Question: In d3.js, if I'm given a CSS selector that uniquely identifies a DOM element, I can create a selection containing only that element, using, for example,
'''
svg.selectAll("g.node#"+d.id)
'''
Suppose that I'm given the DOM element itself, for example, a particular '<g>' that already exists. Passing the DOM element directly to 'selectAll' or 'select' generates an error, reported as "SyntaxError: An invalid or illegal string was specified" in Firefox, or "Uncaught SyntaxError: Failed to execute 'querySelectorAll' on 'Element': '[object SVGGElement]' is not a valid selector" in Chrome.
How can I create a selection from the reference to DOM element itself? There should be no need to cause D3 to go and search for the element using a CSS selector.
At the moment, I've got working code that gets the appropriate selection by constructing a unique CSS selector, but that seems like unnecessary work, since I already have a reference to the DOM element to which I want to append things.
EDIT:
Thanks to @meetamit and @LarsKotthoff: OK, if it should just work to 'selectAll' on the DOM element, there's something I don't understand about my code (not surprising). I was trying to avoid dumping a lot of code into my SO question, but I don't know what else to do. Here is a <URL>
My code is supposed to add a little pack layout to each node in a force layout. There may be a purely idiomatic way to do this, but I've only succeded in getting it to work by calling 'each' on the nodes in the force layout, adding the pack layouts from inside a separate function:
'''
var svgnodes = svg.selectAll("g.node")
.data(data.nodes, function (d) {return d.id;})
.enter()
.append("g")
.attr("class", "node")
.attr("id", function (d) {return d.id;})
.call(layout.drag())
.on("click", click);
svgnodes.each(function (d, i) {addPersonCircles(d, svg, this);});
'''
Here's part of the definition of 'addPersonCircles':
'''
function addPersonCircles (d, svg, personG) {
// makes a data new structure for use by pack layout:
function makeroot (id) {return {"name":name, "children":[{"name":"a"}, {"name":"p"}]};}
// data structure containing three elements, one for each element generated by makeroot()
var pack = d3.layout.pack()
.size([personRadius, personRadius])
.value(function (d) {return 1;})
.nodes(makeroot(d.id));
// KLUDGE. Isn't there a way to select using the dom element personG that was passed in?
svg.selectAll("g.node#"+d.id) // find particular existing g node in person net
.selectAll("circle.person") // create new circles within g node
.data(pack)
.enter()
.append("circle")
...
}
'''
When I add 'console.log(personG)', i.e. display what was 'this' inside of 'each()', what's displayed is something like this:
'''
<g class="node" id="sandra" transform="translate(263.59494561798255,242.1803122208288)">...</g>
'''
I have been puzzled at times by what 'this' refers to, but here it seems to refer to a DOM node, and nothing else. However when I replace 'svg.selectAll("g.node#"+d.id)' with 'svg.selectAll(personG)', I get the error messages reported above. The result looks like the following. Thanks for any help.

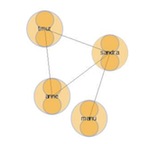
Answer: You can turn a DOM node into a D3 selection using 'd3.select()'. You turn a DOM node into a D3 selection using 'selection.selectAll()'. The code you want is
'''
d3.select(personG)
.selectAll("circle.person") // create new circles within g node
// ...
'''
Note two important points:
1. The root of the statement is the global d3. not the selection svg.
2. The selection is made using select() not selectAll()
Meetamit has it exactly correct.